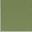
Piece: xx